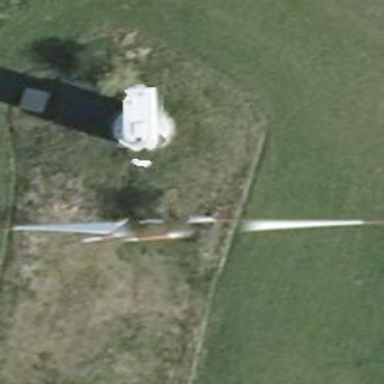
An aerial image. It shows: Wind generator powered by horizontal-axis wind turbine.